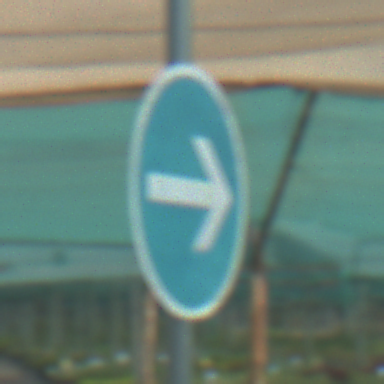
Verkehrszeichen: VorgeschriebeneFahrtrichtungHierRechts
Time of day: MorningAfternoon
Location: Roofed (Special)
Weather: PartlyCloudy
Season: NotSpecified
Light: Natural